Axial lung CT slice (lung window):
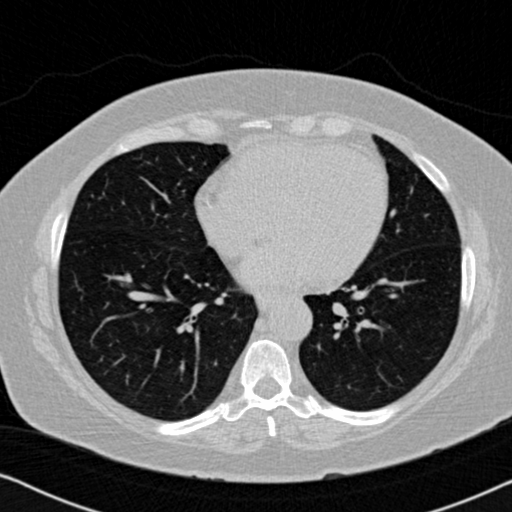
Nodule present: no